Field crop: maize
Growth stage: 2
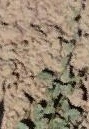
Species: convolvulus